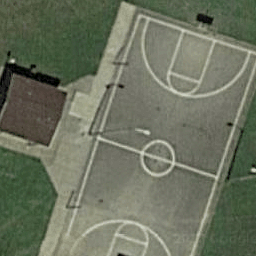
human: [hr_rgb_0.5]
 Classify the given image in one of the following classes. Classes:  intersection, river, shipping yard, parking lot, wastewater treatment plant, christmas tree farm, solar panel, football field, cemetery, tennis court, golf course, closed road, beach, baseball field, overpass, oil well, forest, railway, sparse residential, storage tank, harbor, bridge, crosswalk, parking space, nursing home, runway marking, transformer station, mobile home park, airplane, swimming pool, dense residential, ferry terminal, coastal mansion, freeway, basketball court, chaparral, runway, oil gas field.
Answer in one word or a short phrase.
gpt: basketball court